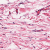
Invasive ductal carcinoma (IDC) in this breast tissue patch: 0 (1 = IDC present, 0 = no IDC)